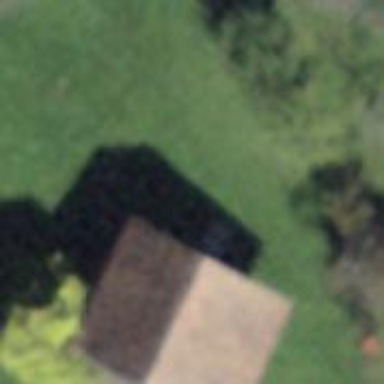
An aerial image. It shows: Barn.